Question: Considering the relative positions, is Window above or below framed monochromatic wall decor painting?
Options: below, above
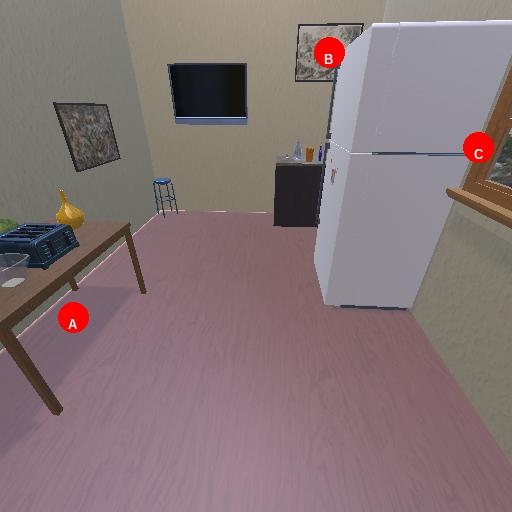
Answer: below